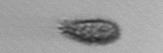
Label: Pseudochattonella_farcimen